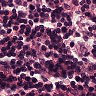
Metastatic tissue present: no